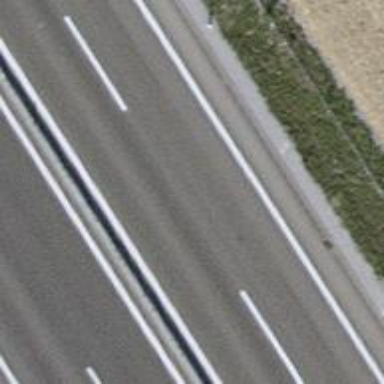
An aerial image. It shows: Motorway.